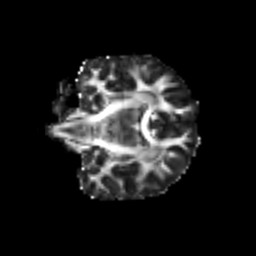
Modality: FA
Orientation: coronal
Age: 25
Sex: female
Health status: healthy
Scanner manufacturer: siemens
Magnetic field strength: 3 T
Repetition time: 3.6 s
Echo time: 0.0964 s